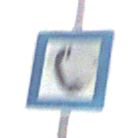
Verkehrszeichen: Fernsprecher
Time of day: MorningAfternoon
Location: Outdoor (Suburban)
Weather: Overcast
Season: NotSpecified
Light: Natural